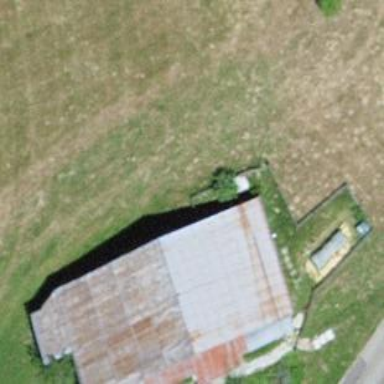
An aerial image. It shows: Barn.